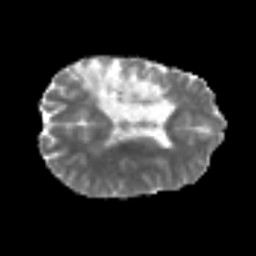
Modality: MD
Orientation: axial
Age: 41
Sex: male
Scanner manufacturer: siemens
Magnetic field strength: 3 T
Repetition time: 6.1 s
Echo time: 0.101 s